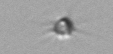
Label: Calciopappus